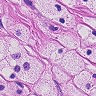
Metastatic tissue present: no